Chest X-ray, AP view. Patient: 21 years old, sex F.
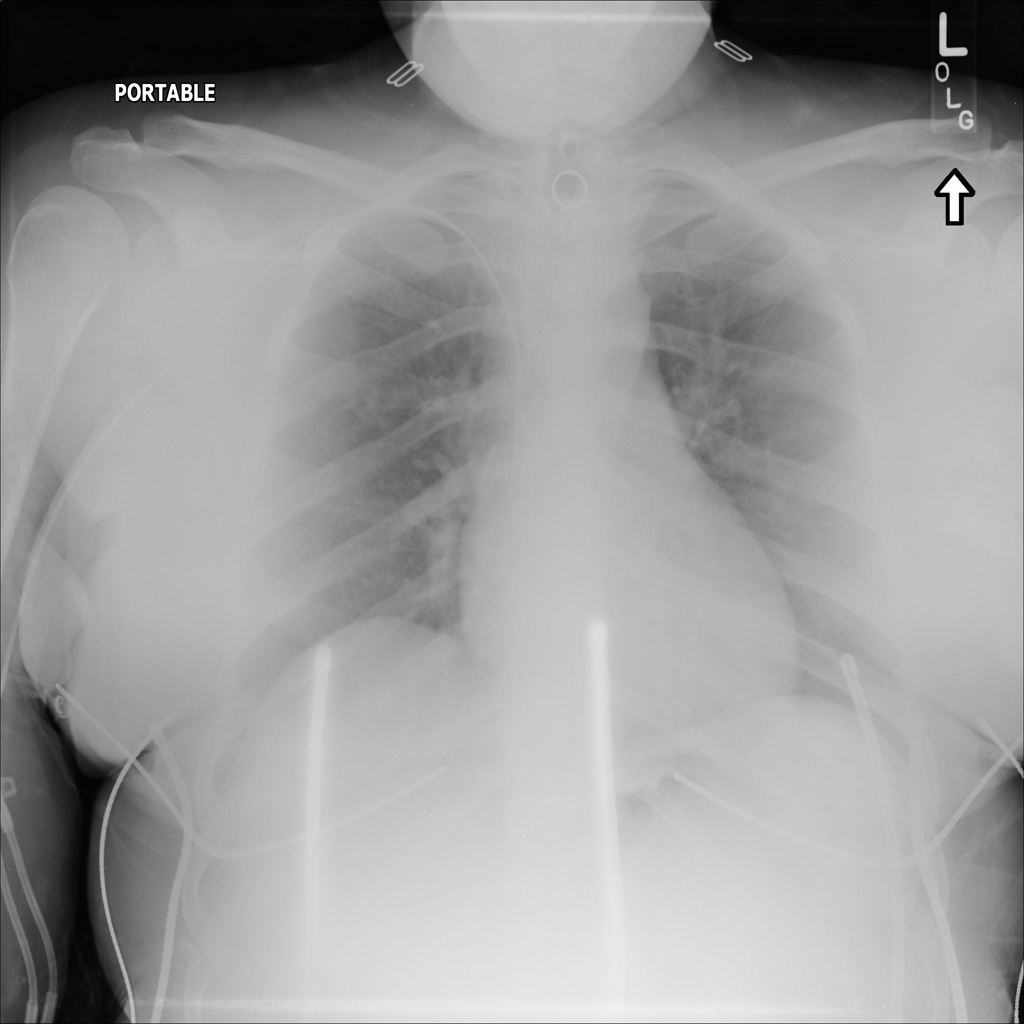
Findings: No Finding